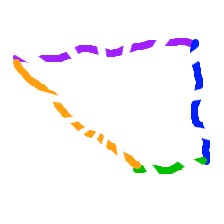
Shape: trapezoid